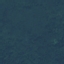
Label: Forest